Aerial crown-view tile of a tropical tree (Barro Colorado Island, Panama), acquired 20250818:
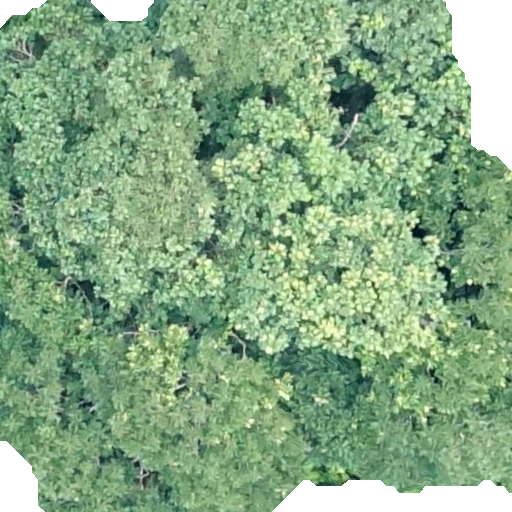
Species: Dipteryx oleifera
GBIF accepted scientific name: Dipteryx oleifera
Crown area: 435.363 m²